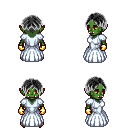
a pixel art fantasy rpg character, female body template, orc, green skin, underdress, metal pants, gray parted hairstyle, gold gloves, gold boots, four views (front, back, left, right), 2x2 character sprite sheet, small pixel art, hard edges, no anti-aliasing